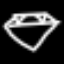
Label: diamond